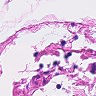
Metastatic tissue present: no